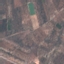
Land use / land cover: PermanentCrop